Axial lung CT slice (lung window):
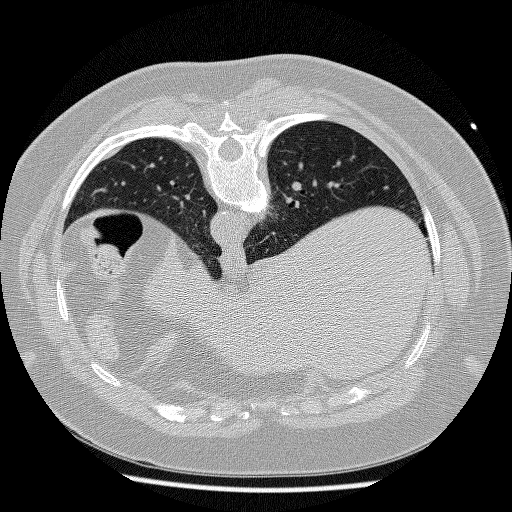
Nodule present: no